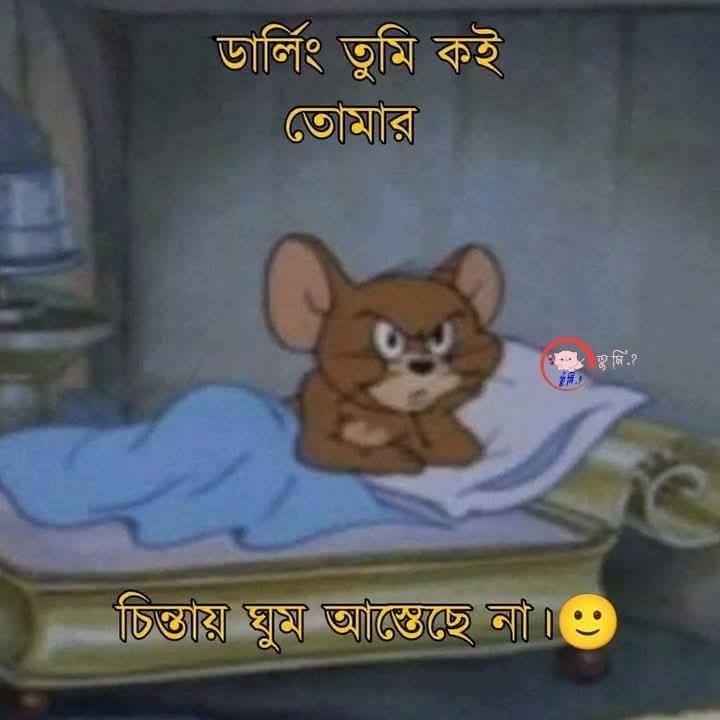
Text: ডার্লিং তুমি কই তোমার
চিন্তায় ঘুম আস্তেছে না।

Label: Non Hate